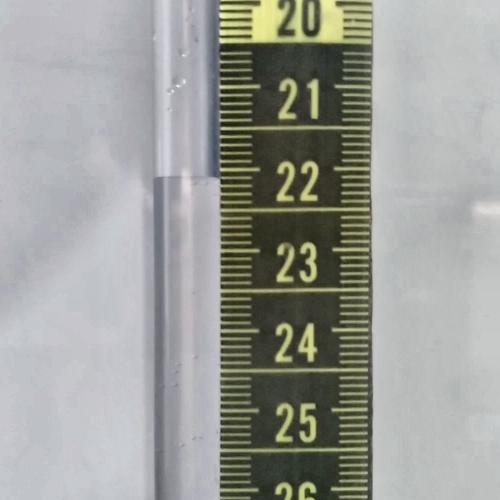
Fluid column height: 22.1 cm